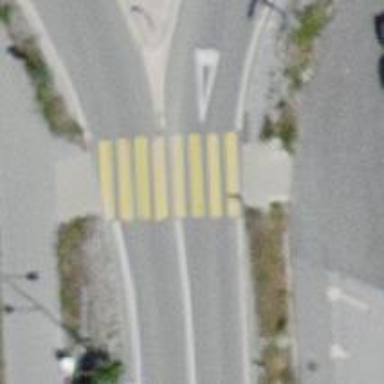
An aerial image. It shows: Marked crossing with zebra stripes on the road.